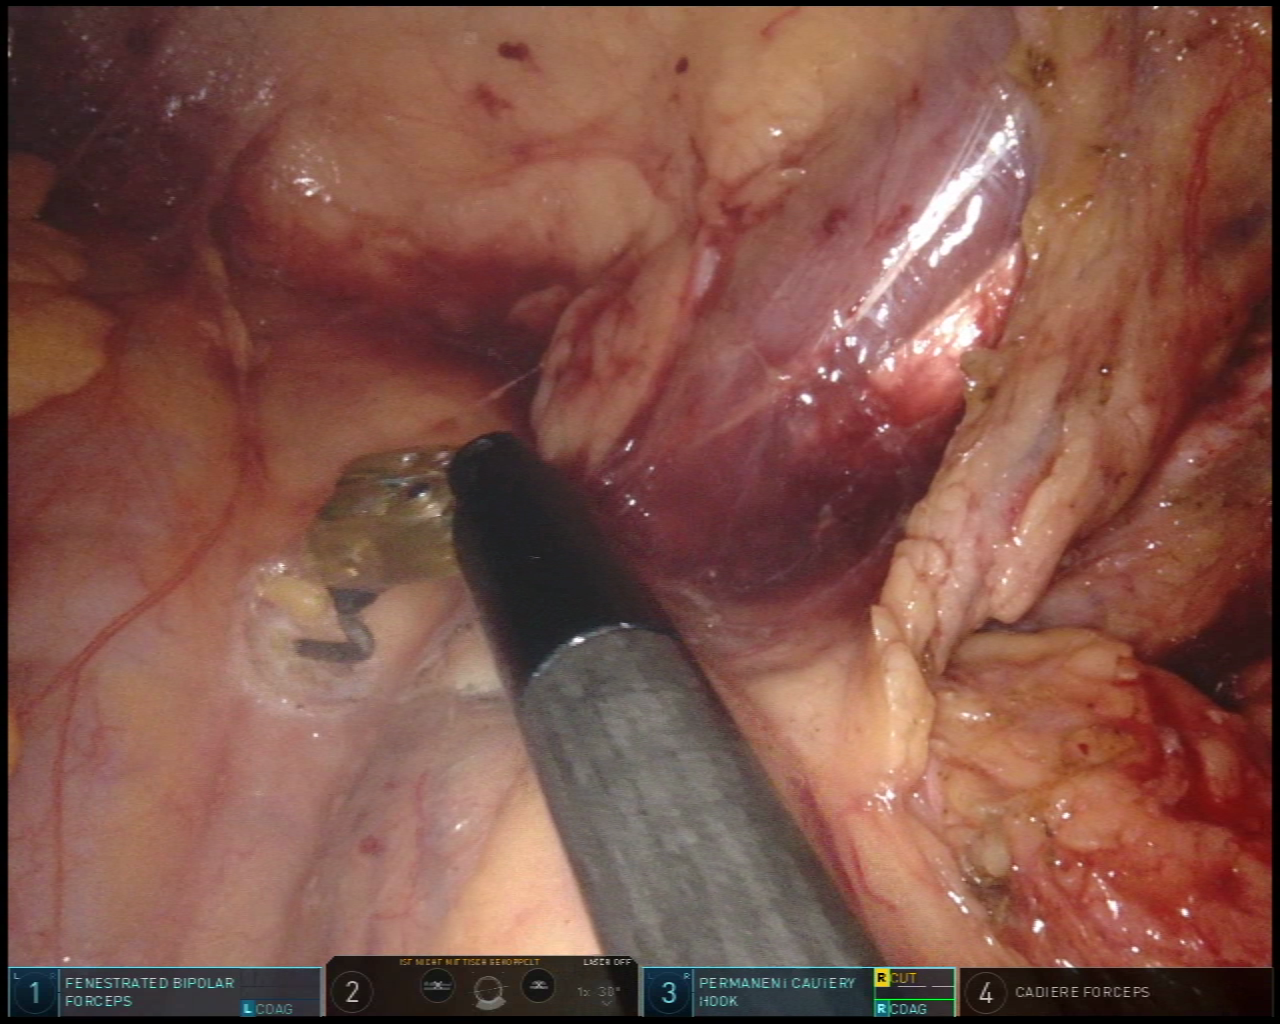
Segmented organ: ureter
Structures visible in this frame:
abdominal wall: no
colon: yes
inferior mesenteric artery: no
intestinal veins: no
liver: no
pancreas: no
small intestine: no
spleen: no
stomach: no
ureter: yes
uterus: no
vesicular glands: no